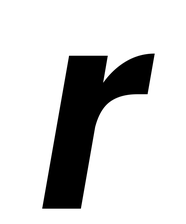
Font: Poppins-SemiBoldItalic